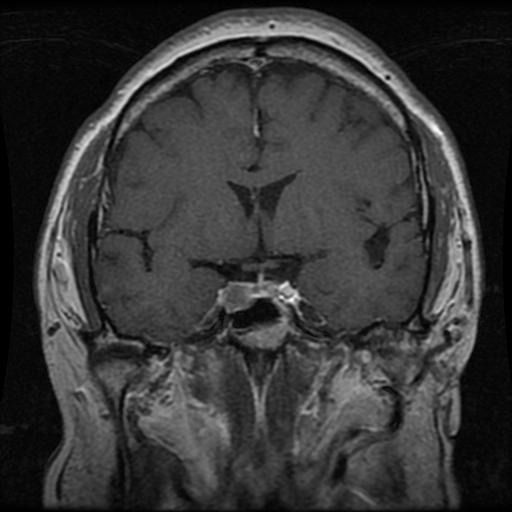
Label: pituitary